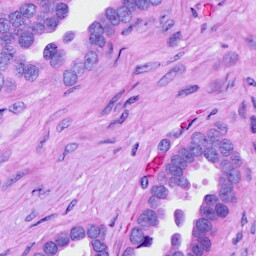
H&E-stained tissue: Ovarian